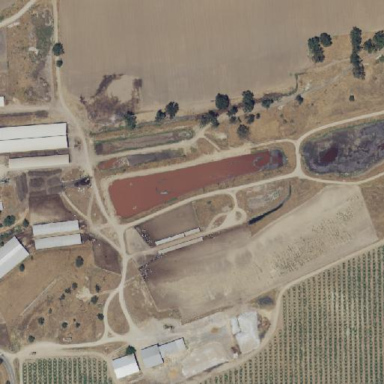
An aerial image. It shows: Farmyard area.